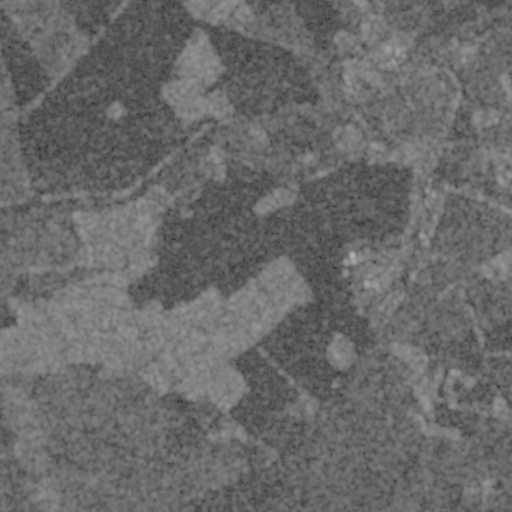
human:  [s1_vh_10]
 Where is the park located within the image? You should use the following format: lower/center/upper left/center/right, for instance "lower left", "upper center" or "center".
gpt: The park is located in the upper right of the image.
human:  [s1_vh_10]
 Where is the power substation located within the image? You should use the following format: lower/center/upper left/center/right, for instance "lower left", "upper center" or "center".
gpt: The power substation is located in the upper right of the image.
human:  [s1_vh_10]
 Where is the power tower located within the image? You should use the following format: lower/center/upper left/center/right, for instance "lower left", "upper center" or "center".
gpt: The power tower is located in the upper of the image.
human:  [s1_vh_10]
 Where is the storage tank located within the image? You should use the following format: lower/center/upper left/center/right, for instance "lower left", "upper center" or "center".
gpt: The storage tank is located in the center right of the image.
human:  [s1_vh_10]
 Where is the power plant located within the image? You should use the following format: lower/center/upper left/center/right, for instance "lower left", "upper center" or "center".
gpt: There is no power plant in the image.

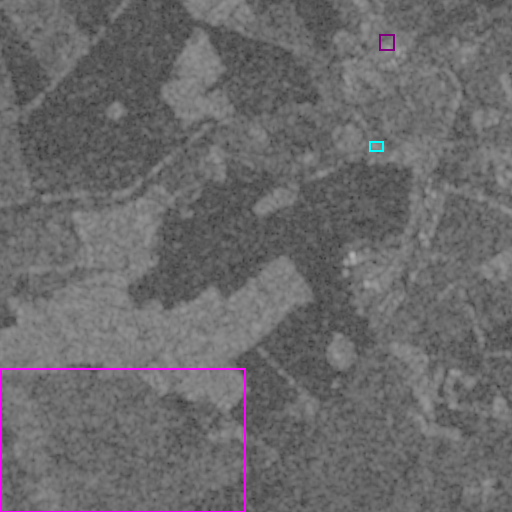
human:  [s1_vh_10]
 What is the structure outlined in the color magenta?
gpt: The structure outlined in magenta is a crop field.
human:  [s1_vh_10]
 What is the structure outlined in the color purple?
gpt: The structure outlined in purple is a park.
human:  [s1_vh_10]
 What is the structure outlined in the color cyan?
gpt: The structure outlined in cyan is a power substation.
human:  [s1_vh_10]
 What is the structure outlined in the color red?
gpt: There is no red outline.